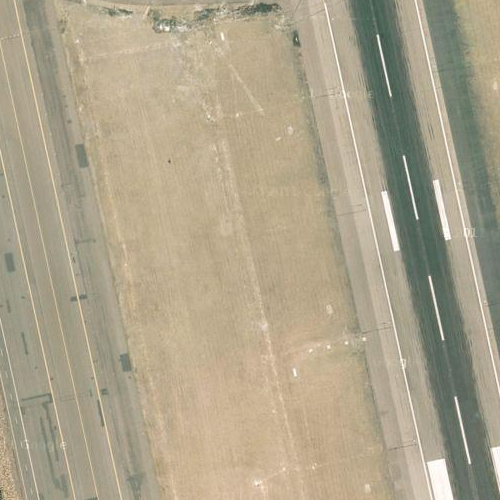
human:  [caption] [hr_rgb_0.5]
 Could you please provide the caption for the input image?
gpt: A river with deep green water are beside a narrow runway .

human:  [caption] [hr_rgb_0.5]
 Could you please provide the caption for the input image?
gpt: A narrow runway with white mark lines on while a river beside .

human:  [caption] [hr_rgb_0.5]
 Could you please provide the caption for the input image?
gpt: There is a narrow runway with white mark lines on while a river beside .

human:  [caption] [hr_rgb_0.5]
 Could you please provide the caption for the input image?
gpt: There is a river beside a narrow runway .

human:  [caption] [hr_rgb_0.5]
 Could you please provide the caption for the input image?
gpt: A narrow runway with white mark lines and numbers on while a river beside .